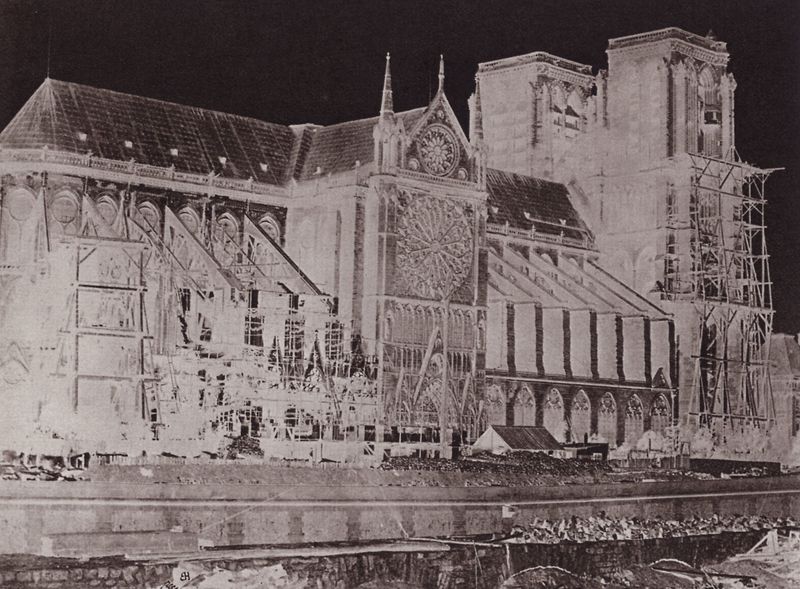
Titel: Notre-Dame de Paris
Künstler: Hippolyte Bayard
Schlagwörter: wasser, weiß, fluss, ufer, abend, braun, fenster, frankreich, grau, nacht, paris, pfeiler, schwarz, dach, dame, gebäude, haus, rose, muster, alt, architektur, stein, steine, kirche, insel, gotik, boot, turm, aussicht, schiff, papier, ansicht, fassade, dächer, giebel, mauer, ziegel, tag, geröll, pilaster, kähne, schutt, seine, kai, kaimauer, erhaben, uhr, zinnen, anbau, foto, fotografie, photographie, erker, gerüst, türme, münchen, dom, schwarz-weiß, hauptschiff, kathedrale, langhaus, rom, französich, photo, aussenansicht, portal, negativ, gesims, mittelschiff, portale, glasfenster, gotisch, querhaus, rosette, spitzbögen, apsis, romanik, chor, aussen, streben, bau, wasserspeier, rosetten, schindeln, grell, bauen, fahrt, baustelle, incendie, fenser, maßwerk, tympanon, notre dame, romanisch, polygon, erweiterung, seitenschiffe, umbau, längsschiff, fensterrose, fialen, querschiff, strebewerk, toit, stützpfeiler, imposant, gewände, strebepfeiler, rossette, abfall, wimperge, strebebogen, turme, renovierung, mächtig, gothique, ile, notre, bauhütte, restauration, restaurierung, tprme, filiale, strebebögen, müll, baugerüst, feu, tour, rosace, cathédrale, voûte, tuine, ile de france, fotogramm, photogramm, negatif, negatiiv, nordseite, rosete, solariastion, turmabschluss, paris notre-dame, nauern, kathdraöe, strebefpeiler, notre dam, renovierungsarbeiten, fotonegativ, charpente